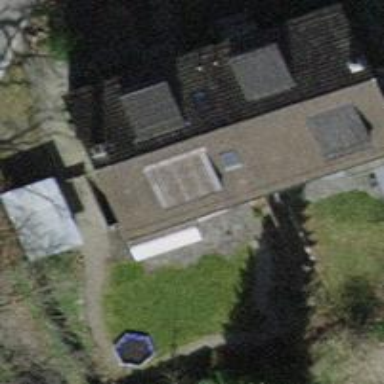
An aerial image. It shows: Building with tiled roof.